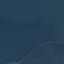
Label: SeaLake